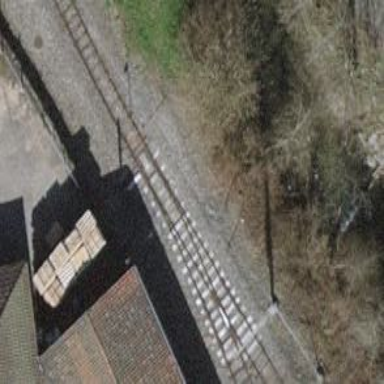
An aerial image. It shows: Railway switch.